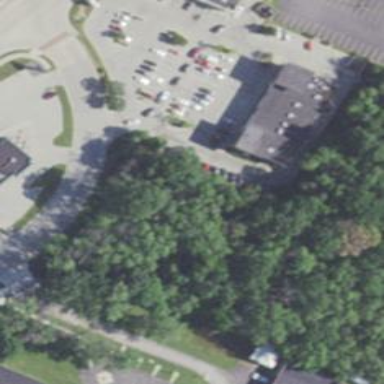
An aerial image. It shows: Car rental facility.